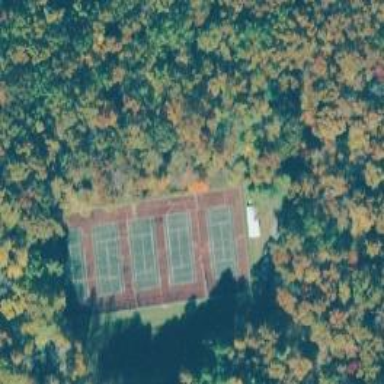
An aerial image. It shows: Tennis court on the leisure land pitch.